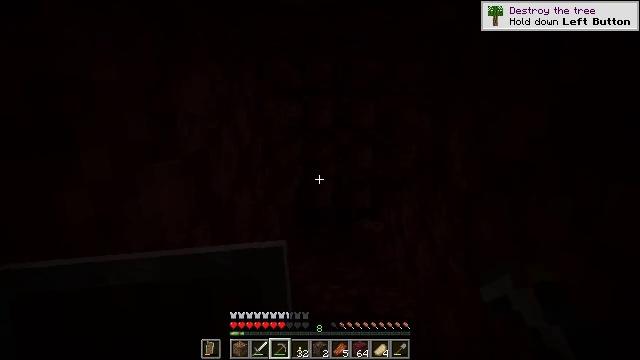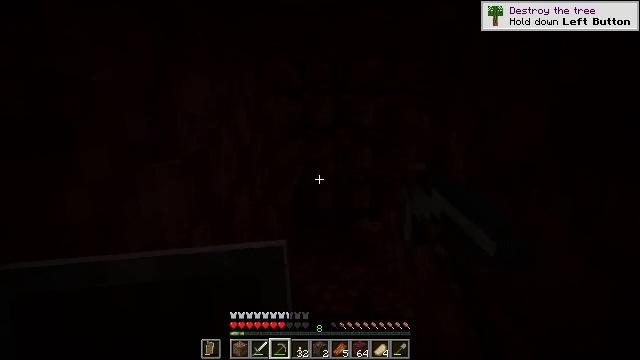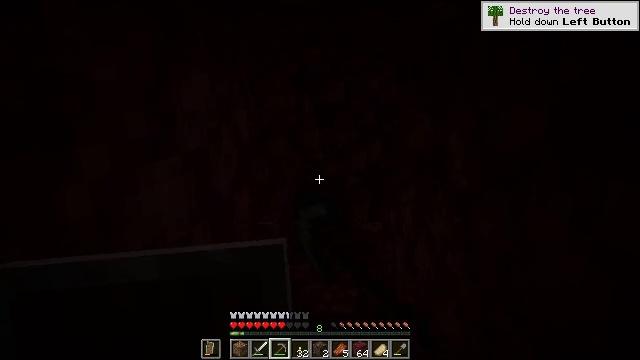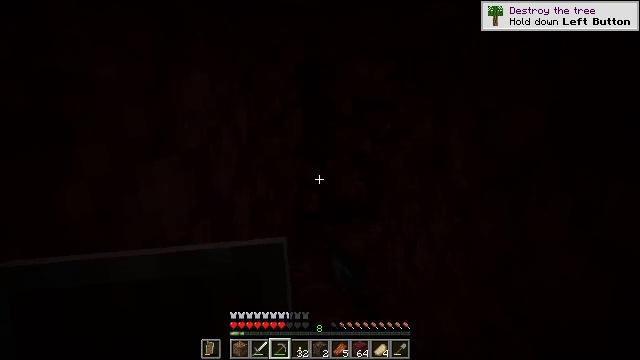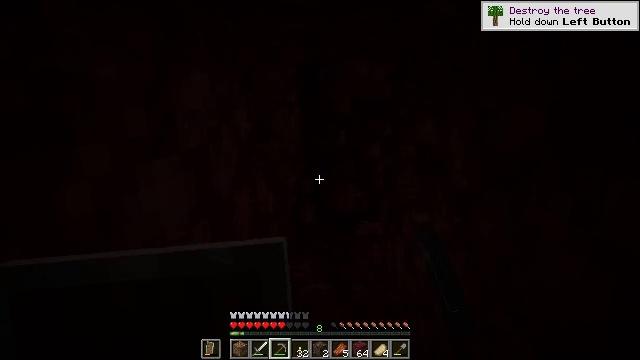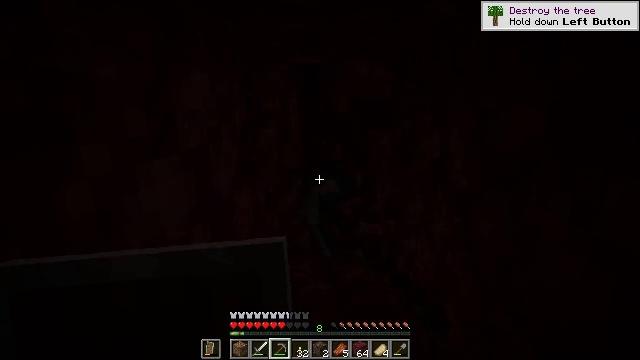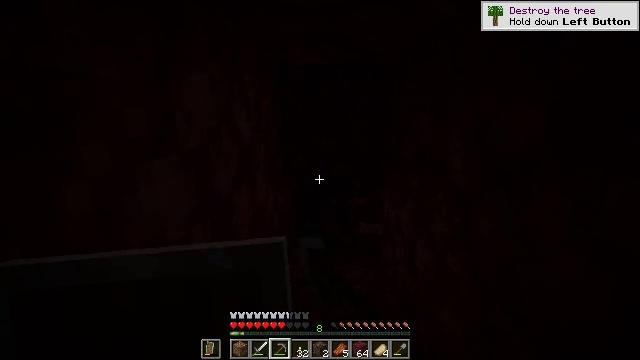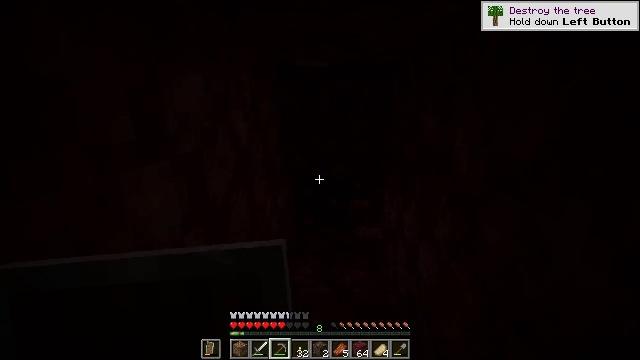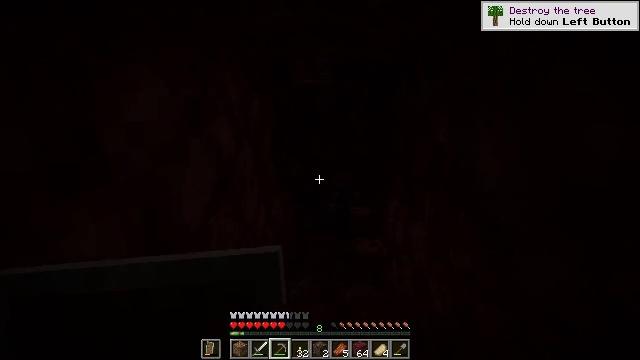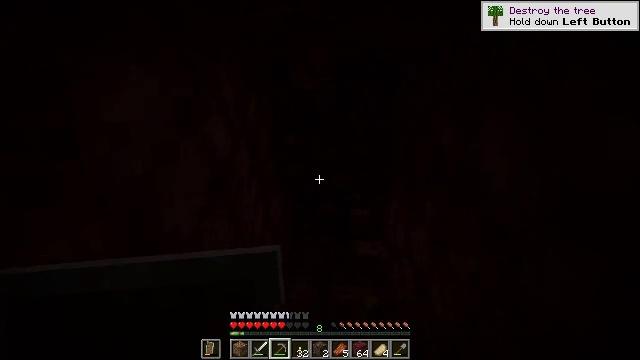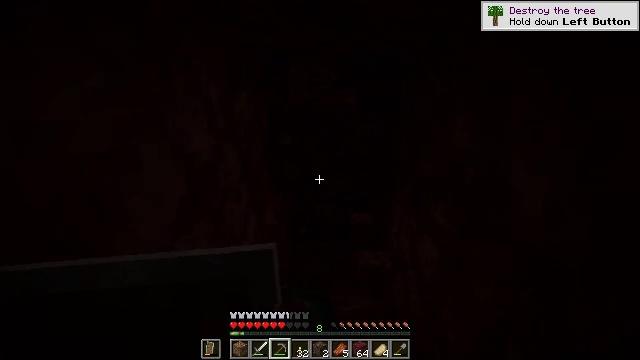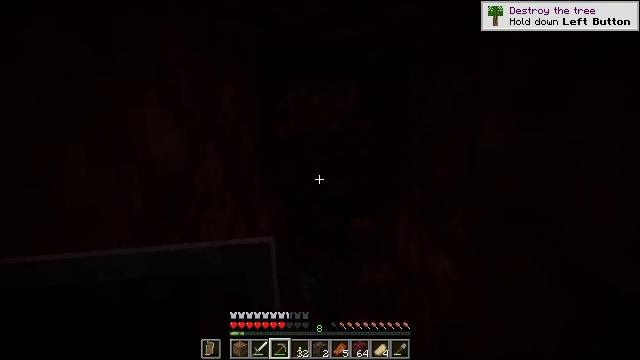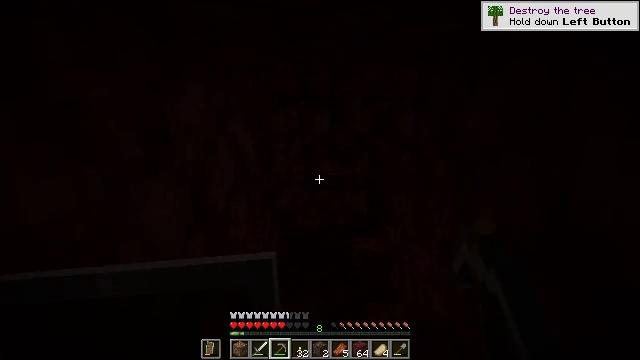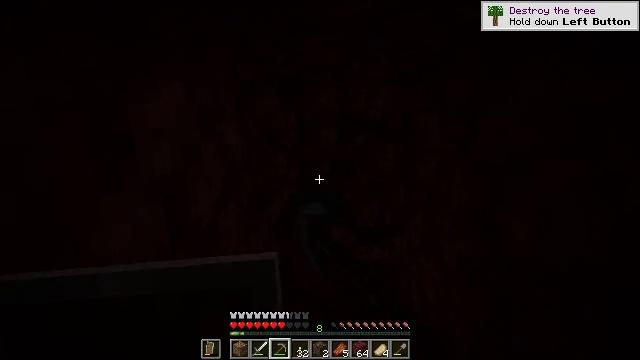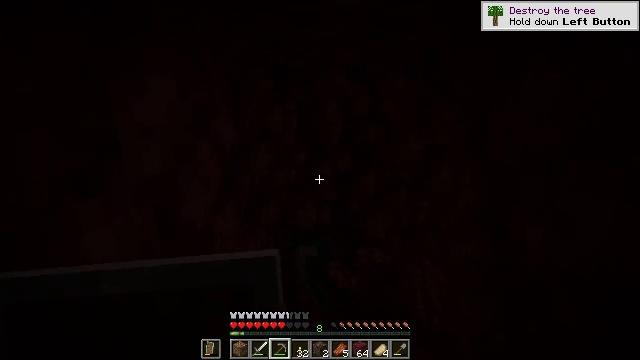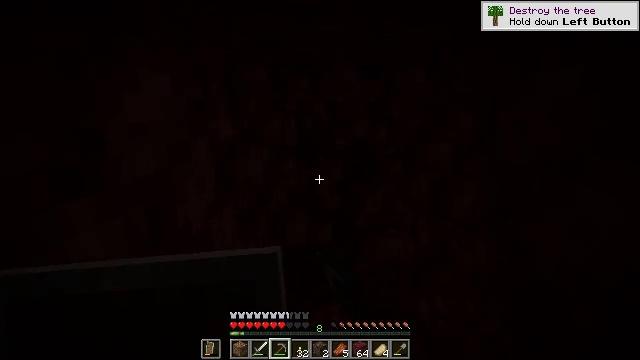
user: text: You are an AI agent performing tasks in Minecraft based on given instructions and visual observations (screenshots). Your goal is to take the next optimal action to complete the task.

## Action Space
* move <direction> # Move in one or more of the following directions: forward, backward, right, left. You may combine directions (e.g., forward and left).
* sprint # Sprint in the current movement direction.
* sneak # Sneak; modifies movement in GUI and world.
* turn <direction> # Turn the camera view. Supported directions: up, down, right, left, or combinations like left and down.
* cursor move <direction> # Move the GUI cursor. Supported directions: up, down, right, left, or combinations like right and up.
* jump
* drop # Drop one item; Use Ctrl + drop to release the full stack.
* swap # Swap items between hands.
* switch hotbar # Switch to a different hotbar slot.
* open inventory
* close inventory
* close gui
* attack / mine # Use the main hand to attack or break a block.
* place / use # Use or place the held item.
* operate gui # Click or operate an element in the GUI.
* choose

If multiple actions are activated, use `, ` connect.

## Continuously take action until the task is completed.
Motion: motion action
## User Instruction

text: Attack the netherrack to gather it.
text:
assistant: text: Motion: attack / mine
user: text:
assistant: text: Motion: attack / mine
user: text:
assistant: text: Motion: attack / mine
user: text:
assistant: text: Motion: attack / mine
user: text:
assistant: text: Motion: attack / mine
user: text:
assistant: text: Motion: attack / mine
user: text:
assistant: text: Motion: move forward, attack / mine
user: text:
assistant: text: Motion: move forward, attack / mine
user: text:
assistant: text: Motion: move forward, attack / mine
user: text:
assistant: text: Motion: move forward, attack / mine
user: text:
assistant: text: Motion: move forward, attack / mine
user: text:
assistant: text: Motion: move forward, attack / mine
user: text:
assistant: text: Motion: attack / mine
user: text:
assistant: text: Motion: attack / mine
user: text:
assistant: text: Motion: attack / mine
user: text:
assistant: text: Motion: attack / mine
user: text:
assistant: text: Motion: attack / mine
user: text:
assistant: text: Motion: attack / mine
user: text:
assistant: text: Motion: attack / mine
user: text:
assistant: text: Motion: attack / mine
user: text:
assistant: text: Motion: attack / mine
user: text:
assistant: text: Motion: move forward, attack / mine
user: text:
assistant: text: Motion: move forward, attack / mine
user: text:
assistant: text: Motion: move forward, attack / mine
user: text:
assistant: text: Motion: move forward, attack / mine
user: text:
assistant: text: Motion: move forward, attack / mine
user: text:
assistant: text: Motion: move forward, attack / mine
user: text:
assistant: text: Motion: attack / mine
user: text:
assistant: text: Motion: attack / mine
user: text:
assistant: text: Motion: attack / mine